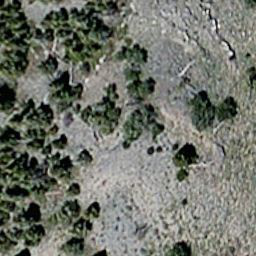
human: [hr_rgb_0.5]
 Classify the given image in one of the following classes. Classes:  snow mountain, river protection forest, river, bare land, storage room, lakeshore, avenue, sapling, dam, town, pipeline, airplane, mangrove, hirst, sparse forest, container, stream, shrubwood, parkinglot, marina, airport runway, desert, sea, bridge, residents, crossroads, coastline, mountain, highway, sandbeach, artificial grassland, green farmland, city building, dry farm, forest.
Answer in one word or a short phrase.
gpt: sparse forest